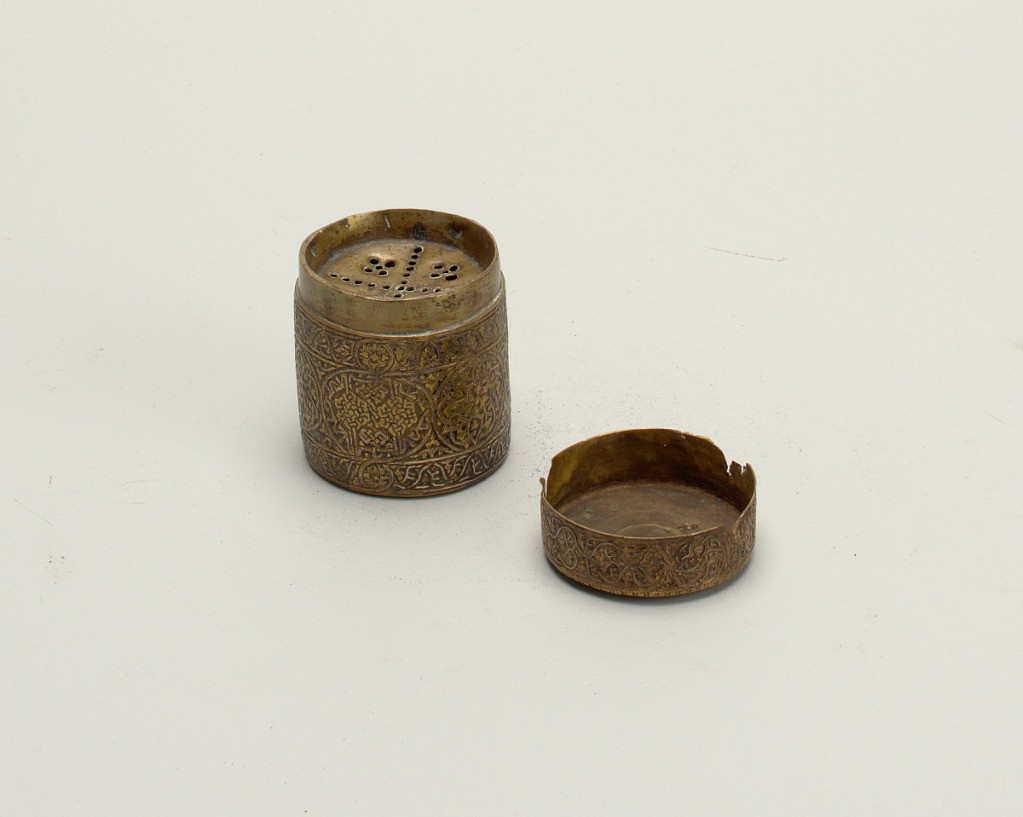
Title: Sand caster and cover
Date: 15th century
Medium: Chased brass inlaid with silver
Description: Cylindrical body with a slightly rounded cover. Fitted inside with pierced plate, Exterior damascened with interlacing geometrical designs.